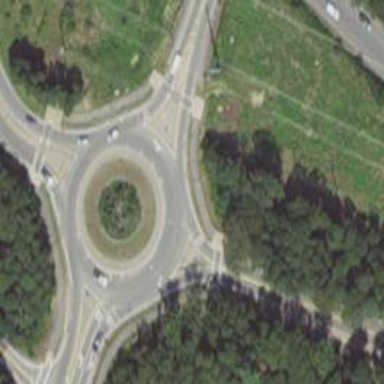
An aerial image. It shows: Secondary road made of asphalt leading to roundabout.